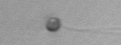
Label: flagellate